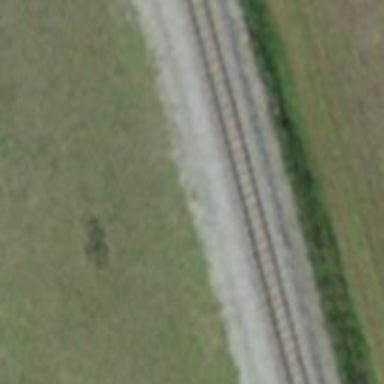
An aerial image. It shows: Narrow-gauge railway with 1 track. The tracks are electrified with contact line.